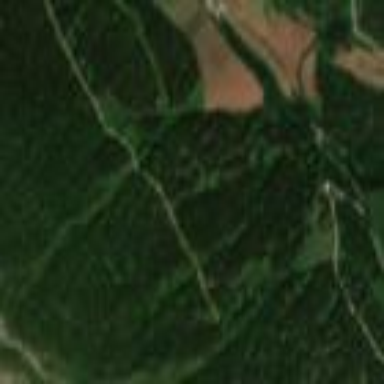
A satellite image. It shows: Forest area.